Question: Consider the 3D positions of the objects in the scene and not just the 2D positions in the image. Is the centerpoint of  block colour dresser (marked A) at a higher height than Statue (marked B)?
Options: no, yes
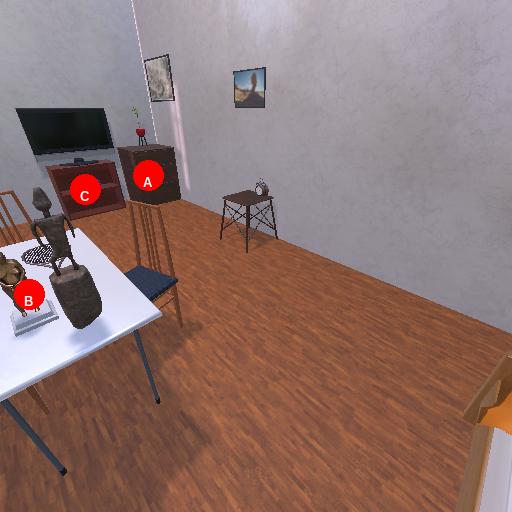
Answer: no